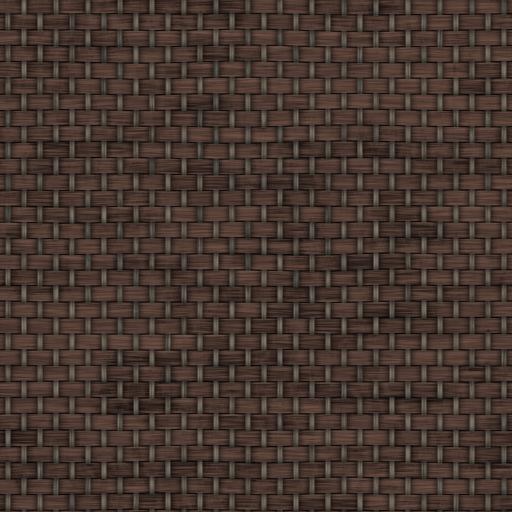
Tags: brown fabric pattern weave woven